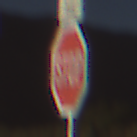
Verkehrszeichen: Stop
Zusatzzeichen oben: RichtungsangabeDurchPfeile9
Umgebung: Outdoor, Nature
Tageszeit: SunriseSunset
Wetter: Clear
Licht: Natural
Jahreszeit: NotSpecified
Kontrast: HighContrast